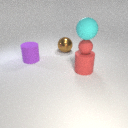
small red rubber sphere above large red rubber cylinder